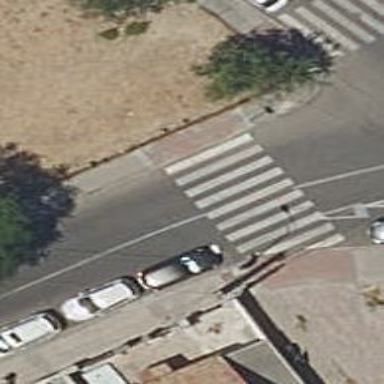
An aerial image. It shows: Crossing road.